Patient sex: F
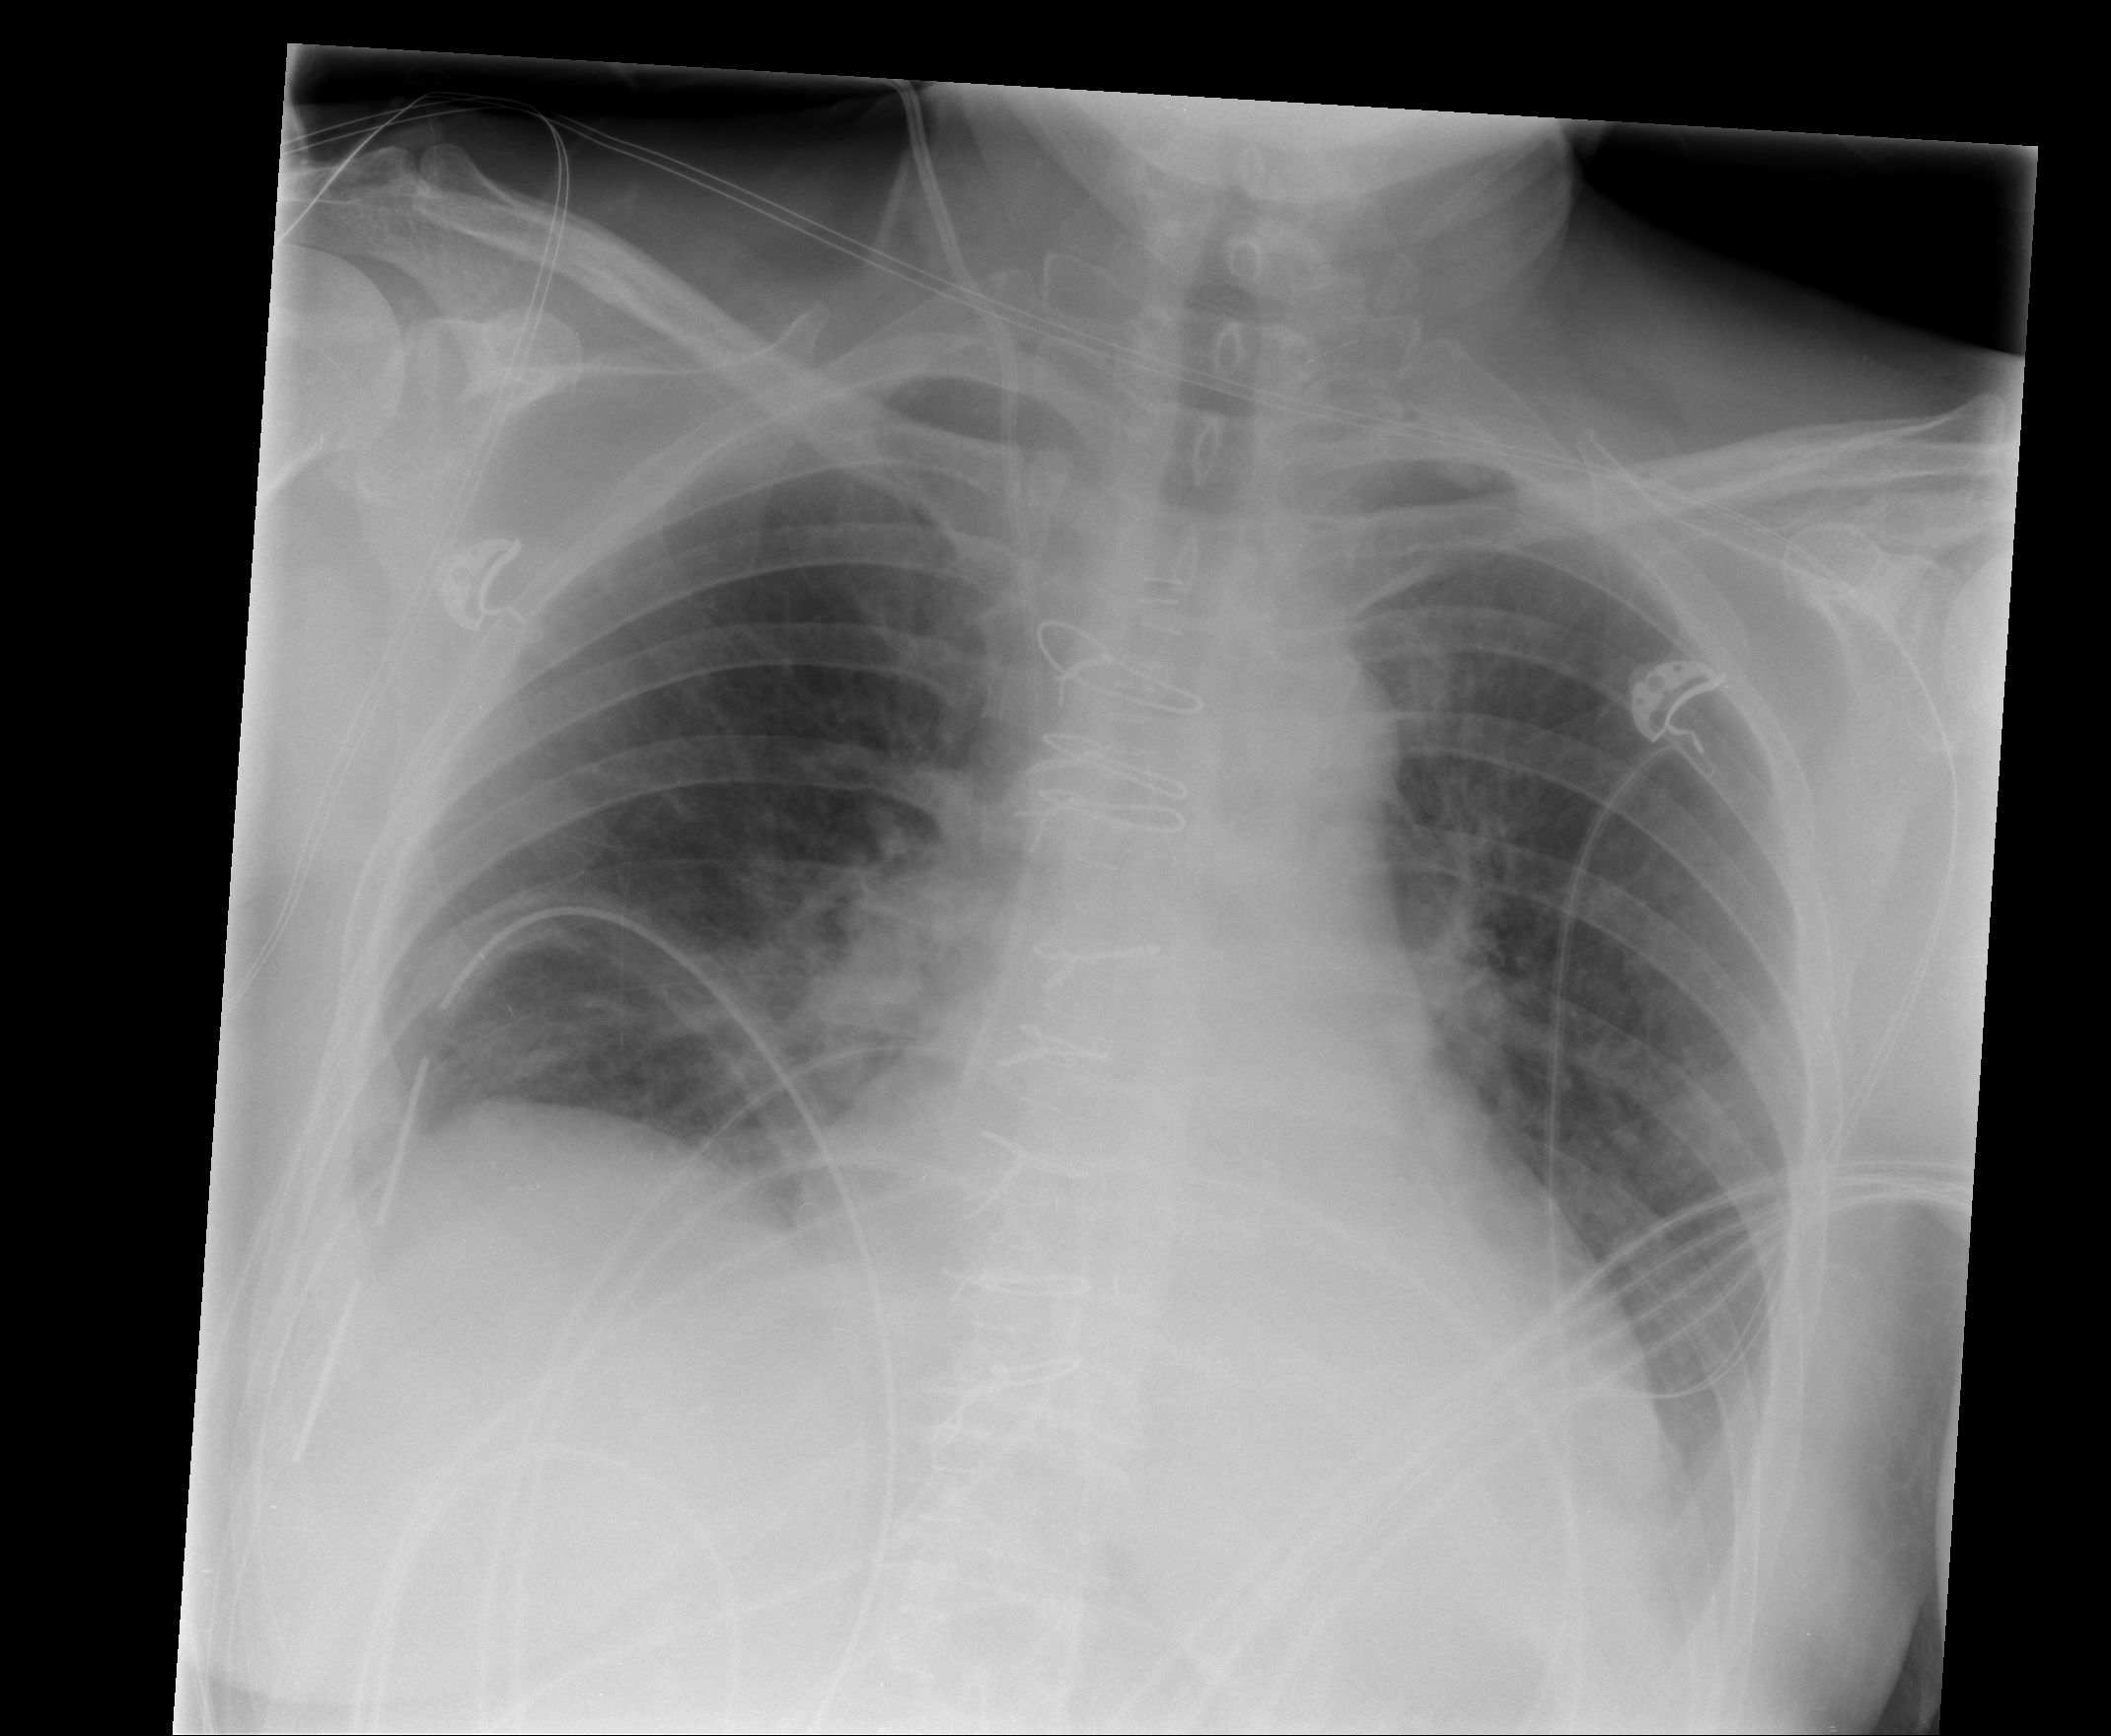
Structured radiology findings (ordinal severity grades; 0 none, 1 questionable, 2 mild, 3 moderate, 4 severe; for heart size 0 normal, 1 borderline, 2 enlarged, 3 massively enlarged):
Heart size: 2
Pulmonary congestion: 2
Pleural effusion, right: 1
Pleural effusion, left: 1
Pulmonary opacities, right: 0
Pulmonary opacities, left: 0
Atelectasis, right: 2
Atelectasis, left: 2